Question: I'm trying to make a floor positioned horizontally, but it's positioned upright. What's wrong with my code? Maybe the camera rotation is off? I'm using three.js r52.
'''
camera = new THREE.PerspectiveCamera
(45, window.innerWidth / window.innerHeight, 1, 10000);
camera.position.x = -500;
camera.position.z = 0;
scene = new THREE.Scene();
var floorGeometry = new THREE.PlaneGeometry(1000, 1000, 1, 1);
var floorMaterial = new THREE.MeshBasicMaterial( {color:0x448844} );
var floor = new THREE.Mesh(floorGeometry, floorMaterial);
scene.add(floor);
controls = new THREE.FirstPersonControls(camera);
controls.movementSpeed = 1000;
controls.lookSpeed = 0.0;
controls.lookVertical = true;
'''

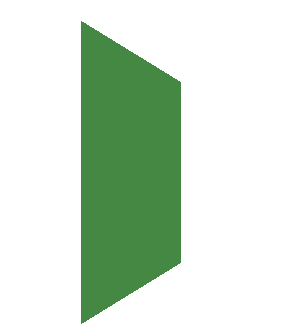
Answer: Your code is fine, but you have to add this to rotate it 90 degrees. Have a look at this: <URL>
Rotation is just a 'THREE.Vector3', like position.